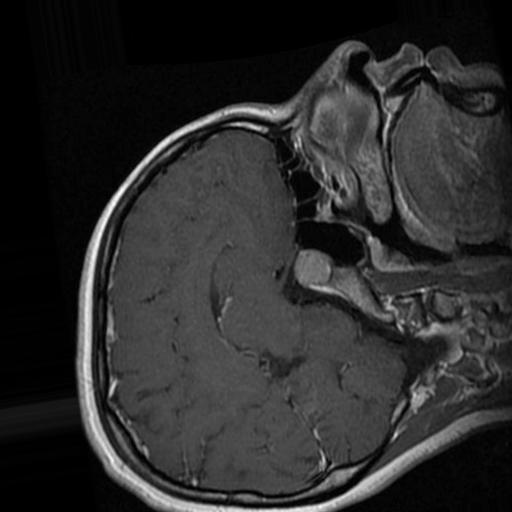
Label: brain_tumor